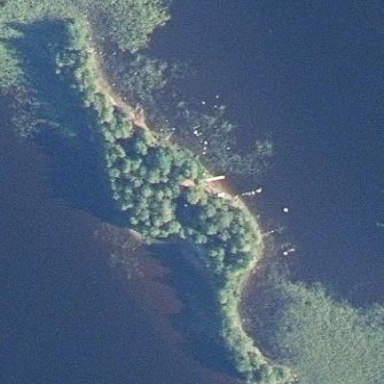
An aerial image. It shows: Island covered with woodland.